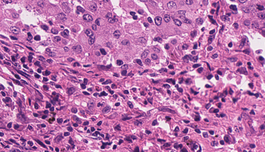
Tumor epithelial tissue: yes
Tumor-associated stroma tissue: yes
Normal tissue: no